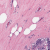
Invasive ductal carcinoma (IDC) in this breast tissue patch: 0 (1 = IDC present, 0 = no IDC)